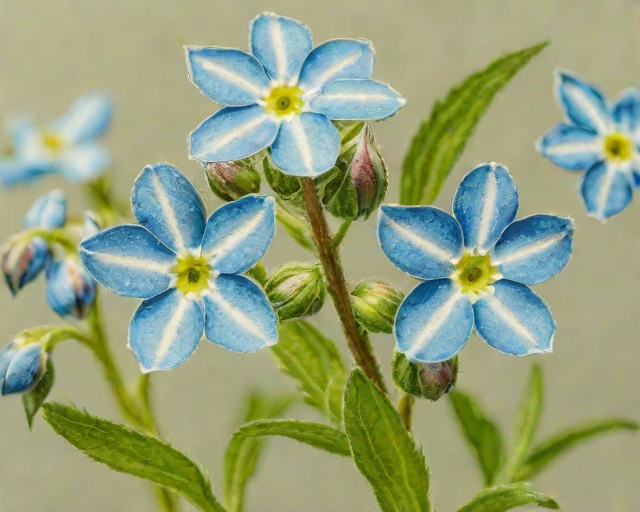
Category: New Baby